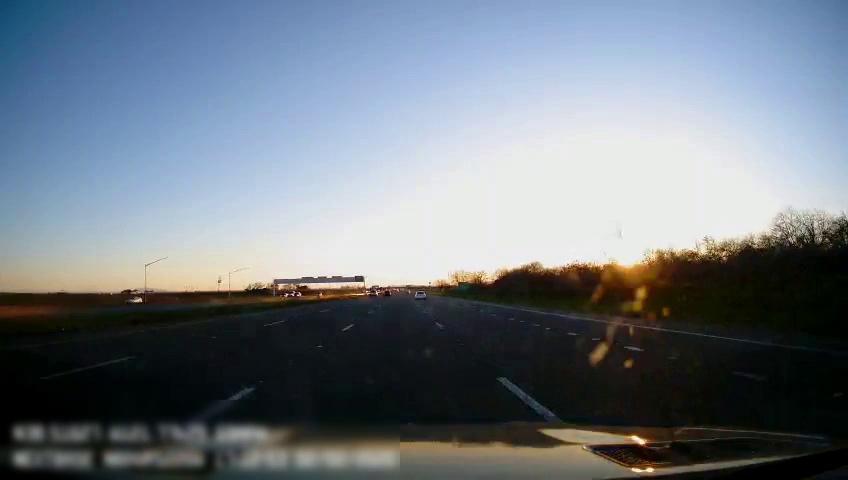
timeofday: Day
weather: Sunny
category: Drivable Space
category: Vehicles | Car
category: Vehicles | SUV
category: Lanes | Alternate Lane
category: Lanes | Alternate Lane
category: Lanes | Current Lane
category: Lanes | Current Lane
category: Lanes | Alternate Lane
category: Lanes | Alternate Lane